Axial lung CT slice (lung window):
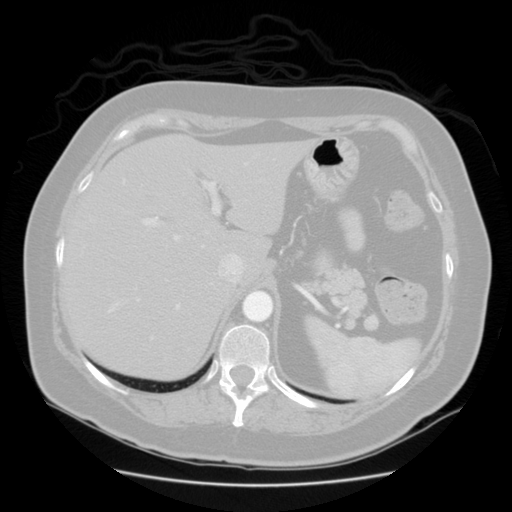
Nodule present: no